Question: I have a table and in the design mode, the column has '[square brackets]' around the column name. What is this from? I can't seem to delete it and it's causing issues.

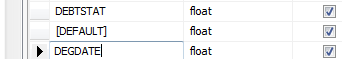
Answer: Your column name uses a <URL> not using the designer. Maybe both.